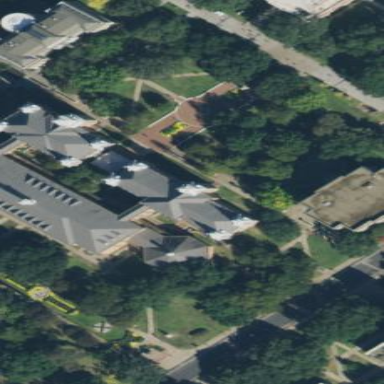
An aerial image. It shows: University building.